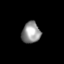
Tissue: skin
Cell type: Epithelial cells
Senescence score: 0.2449
Nuclear area (px): 391
Mean DAPI intensity: 146.286